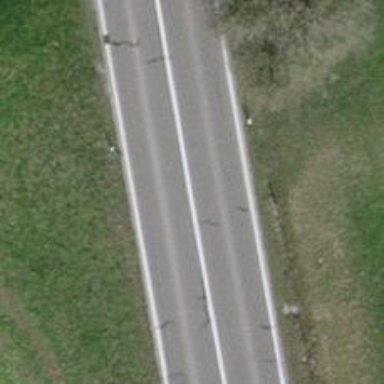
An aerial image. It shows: Secondary road.